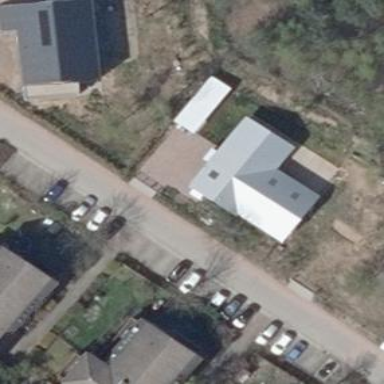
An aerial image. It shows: Simple and straightforward house.